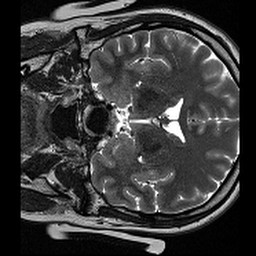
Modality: T2w
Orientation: coronal